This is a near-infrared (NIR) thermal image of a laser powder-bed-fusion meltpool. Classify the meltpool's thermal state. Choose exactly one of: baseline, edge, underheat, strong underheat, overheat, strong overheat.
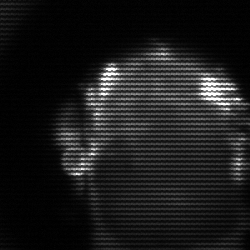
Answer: baseline